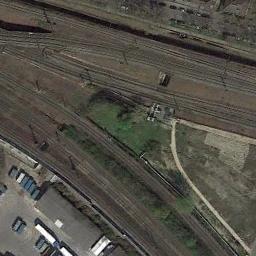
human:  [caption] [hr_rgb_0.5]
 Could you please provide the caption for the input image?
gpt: Several buildings of different shapes are beside the railway .

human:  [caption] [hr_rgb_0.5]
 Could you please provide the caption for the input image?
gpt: The railway is on the bare land next to some houses .

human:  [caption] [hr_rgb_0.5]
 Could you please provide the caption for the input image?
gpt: These railways have some container and a building on one side of the railways .

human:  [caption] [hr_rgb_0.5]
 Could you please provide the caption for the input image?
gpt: There is a row of grey buildings on one side of the railway .

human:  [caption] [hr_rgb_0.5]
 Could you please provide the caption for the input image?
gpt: There are some containers and a black buildings beside the railway .